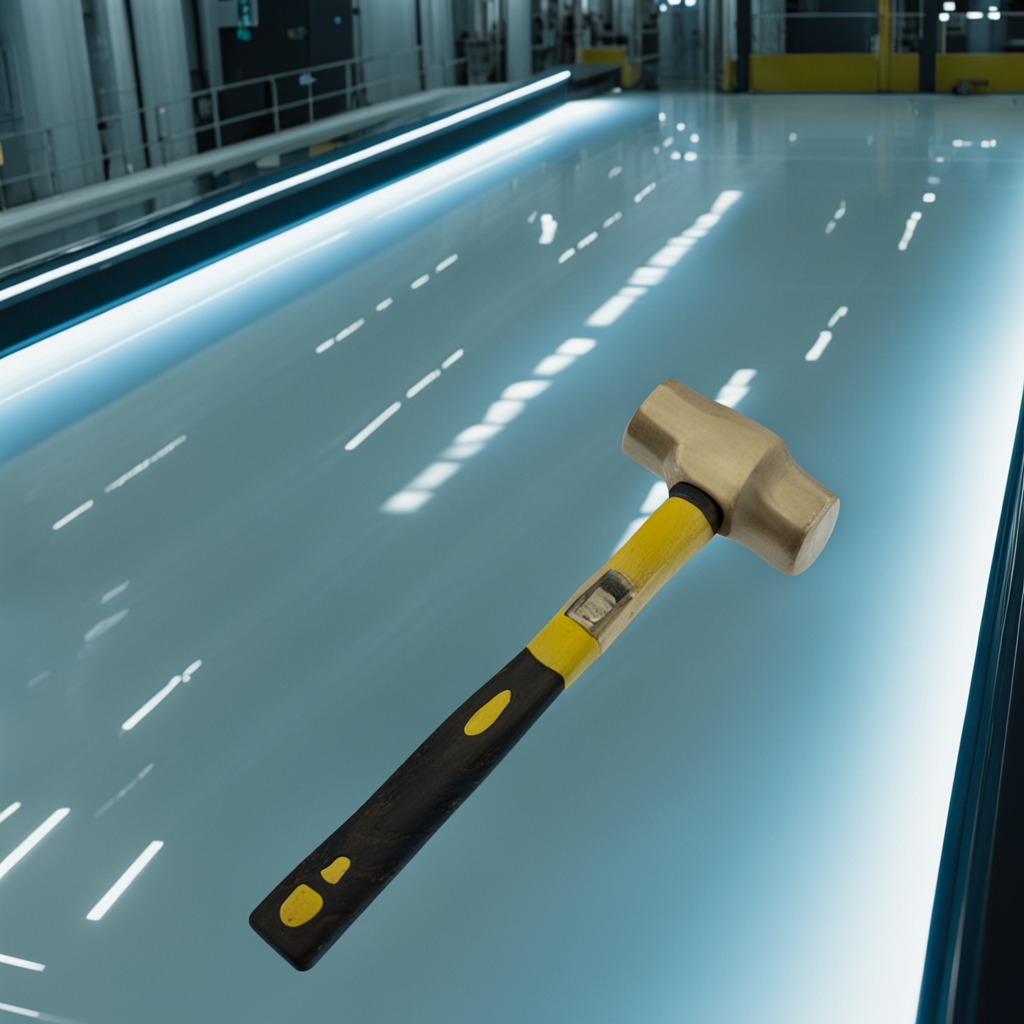
A hammer is lying on the table.